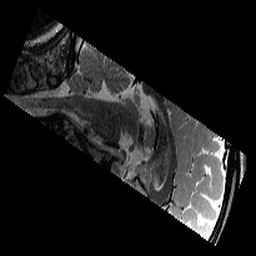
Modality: T2w
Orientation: sagittal
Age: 13
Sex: female
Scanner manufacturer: siemens
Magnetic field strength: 3 T
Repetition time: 9.23 s
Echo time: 0.067 s